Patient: sex F, age 69
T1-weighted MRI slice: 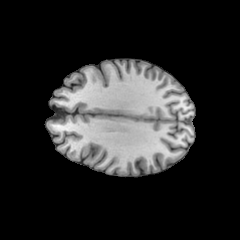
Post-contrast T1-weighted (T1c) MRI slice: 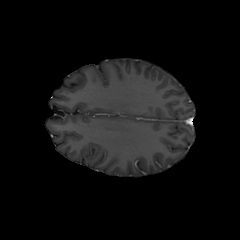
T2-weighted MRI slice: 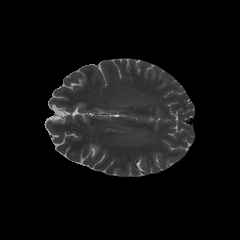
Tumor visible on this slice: no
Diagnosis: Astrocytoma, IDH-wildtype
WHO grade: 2